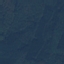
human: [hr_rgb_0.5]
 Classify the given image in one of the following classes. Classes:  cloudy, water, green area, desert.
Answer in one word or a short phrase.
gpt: green area